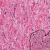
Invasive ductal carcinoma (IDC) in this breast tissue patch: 0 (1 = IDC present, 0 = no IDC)